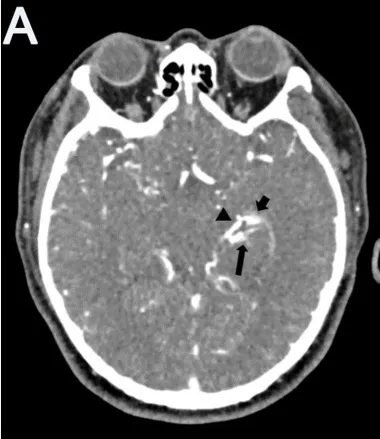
Brain CTA. Source images of brain CTA showed a large abnormal vessel (arrowhead) connecting to a vascular cluster close to the inferior horn of the left lateral ventricle (short arrow). The left posterior cerebral artery was also disclosed (long arrow) (A). Anterior choroidal artery, AchA; inferior ventricular vein, IVV; basal vein of Rosenthal, BA; lateral mesencephalic vein, LMV; superior petrosal vein, SPV; middle cerebellar peduncle vein, MCPV; anterior and posterior spinal veins, A/PSV; internal auditory canal, IAC.
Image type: radiology (ct)